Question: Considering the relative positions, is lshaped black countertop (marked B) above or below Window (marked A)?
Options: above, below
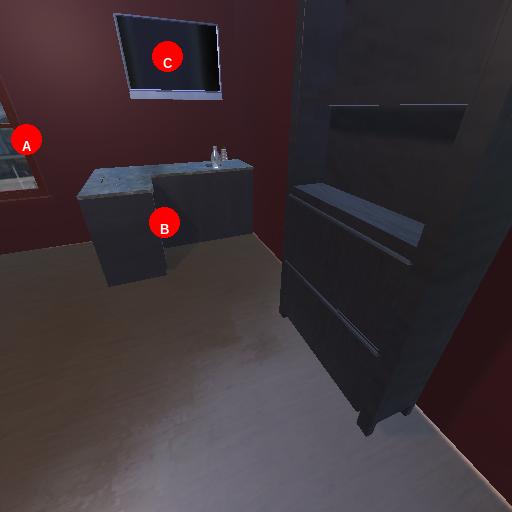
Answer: above